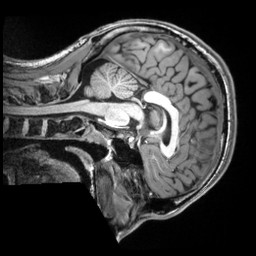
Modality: T1w
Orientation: sagittal
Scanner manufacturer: siemens
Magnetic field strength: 3 T
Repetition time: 2.5 s
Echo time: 0.00343 s